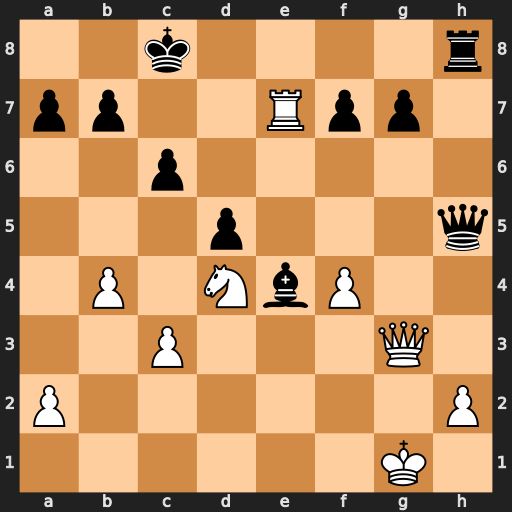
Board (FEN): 2k4r/pp2Rpp1/2p5/3p3q/1P1NbP2/2P3Q1/P6P/6K1
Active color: w
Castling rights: -
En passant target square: -
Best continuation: f5 Qxh2+ Qxh2